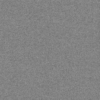
Label: dusty